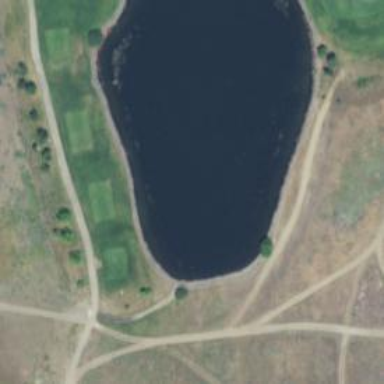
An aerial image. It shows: Picturesque scene of golf course with lateral water hazard.